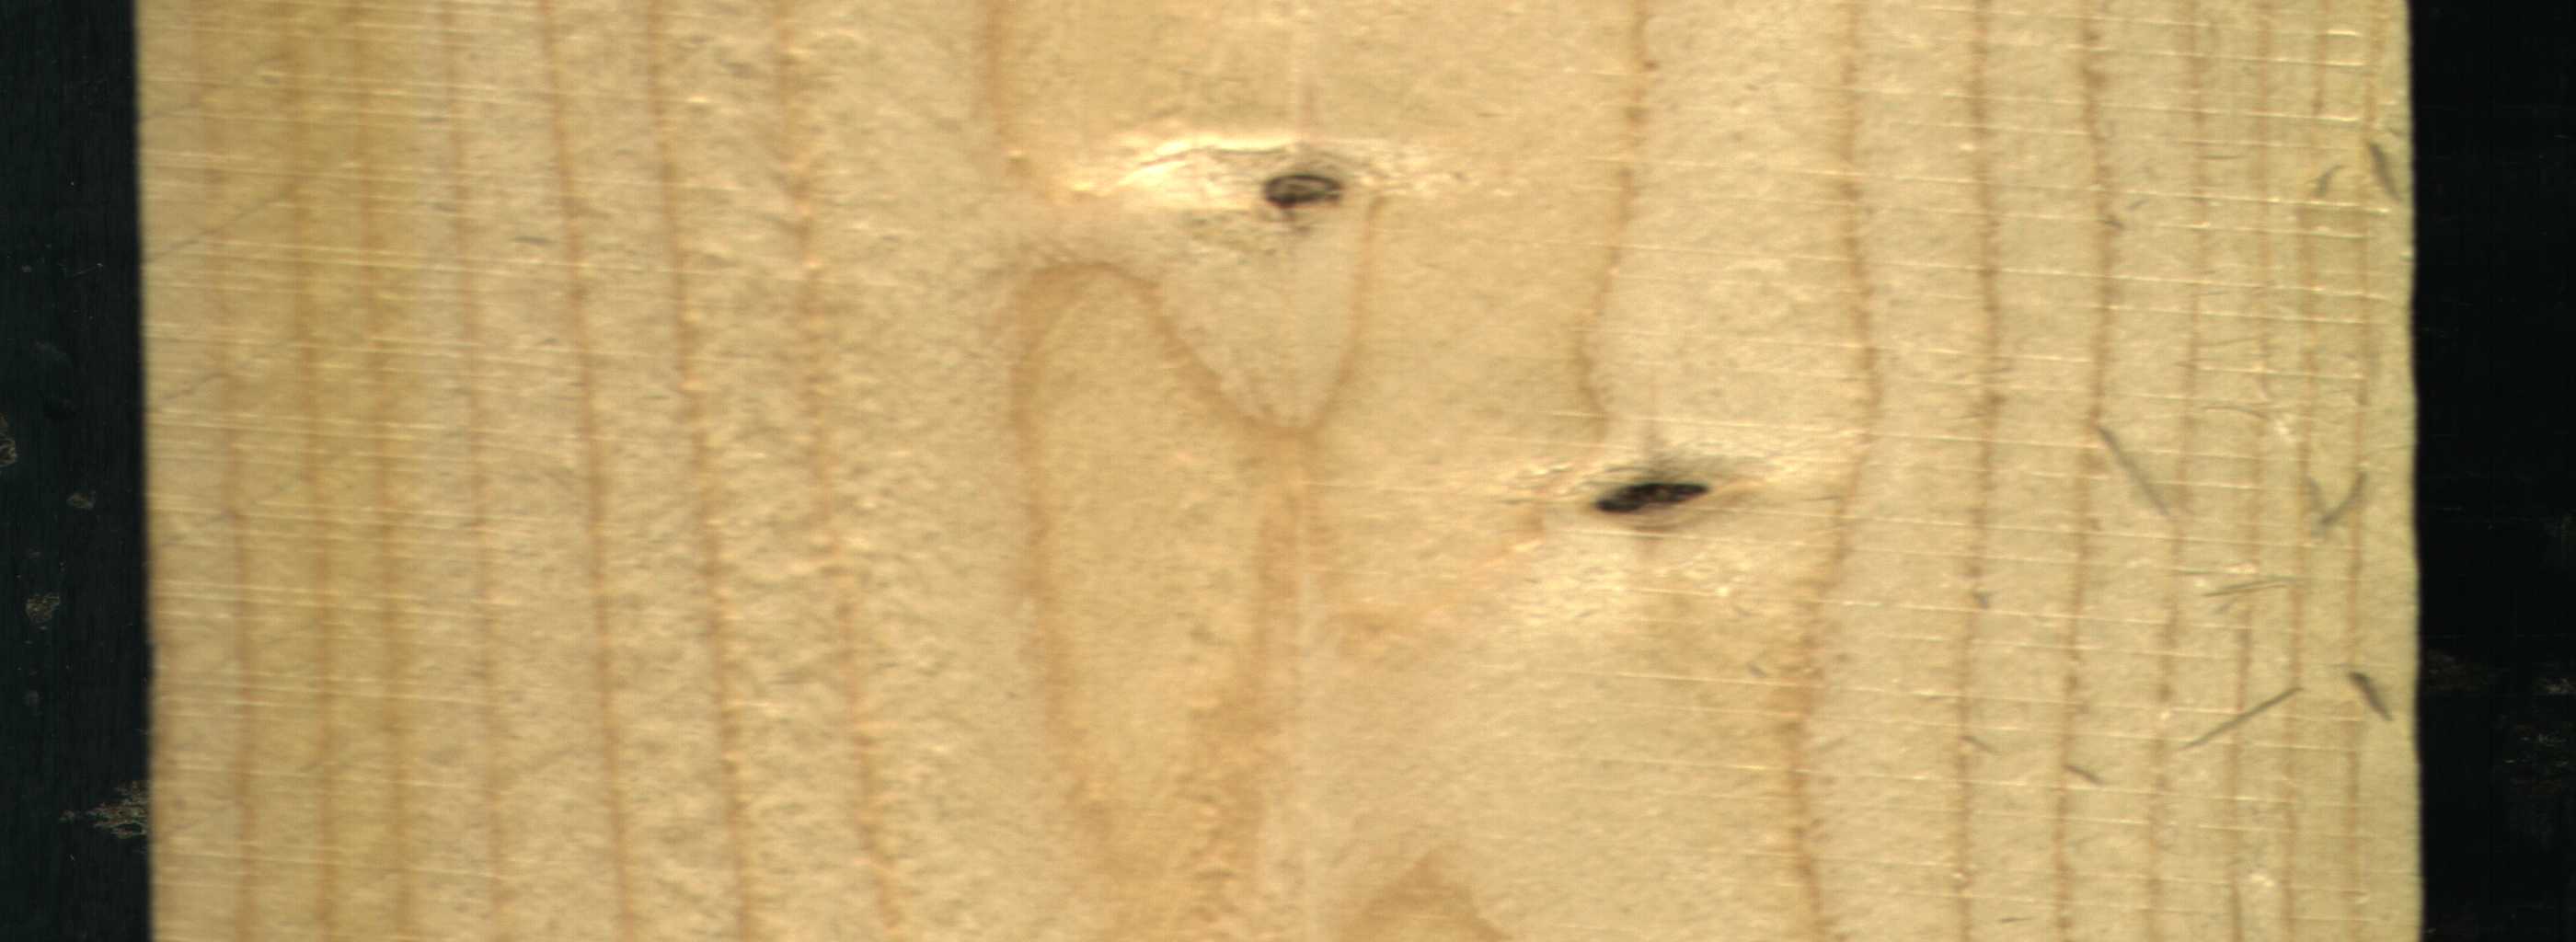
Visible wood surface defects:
Dead_Knot
Live_Knot